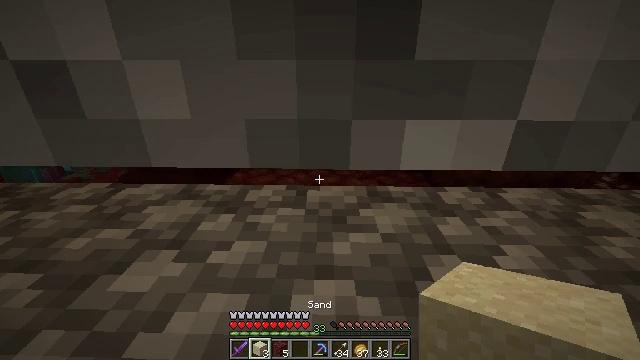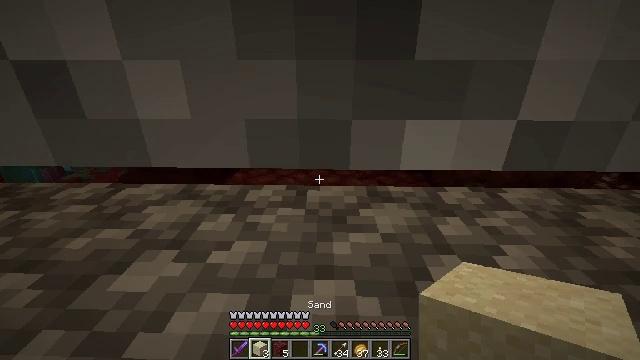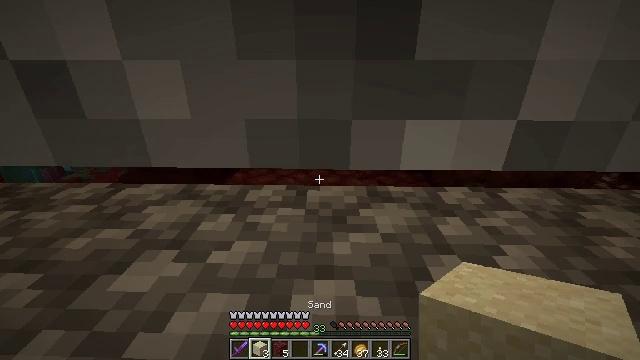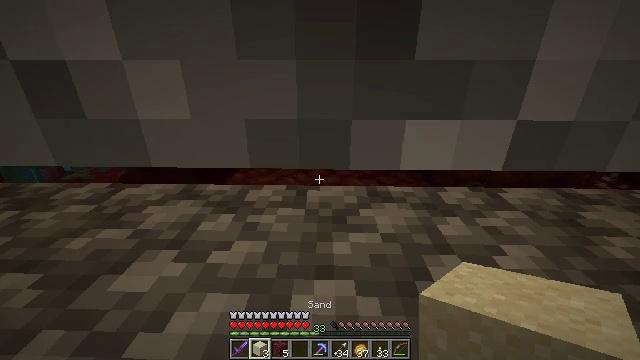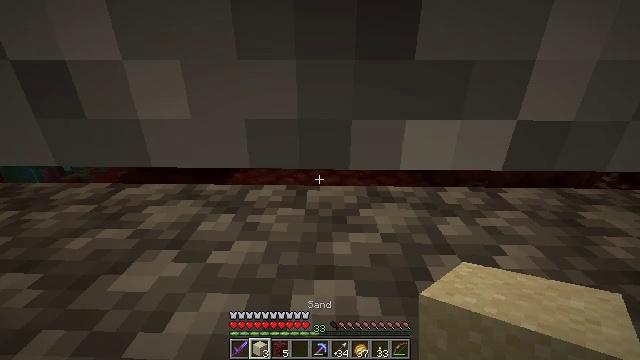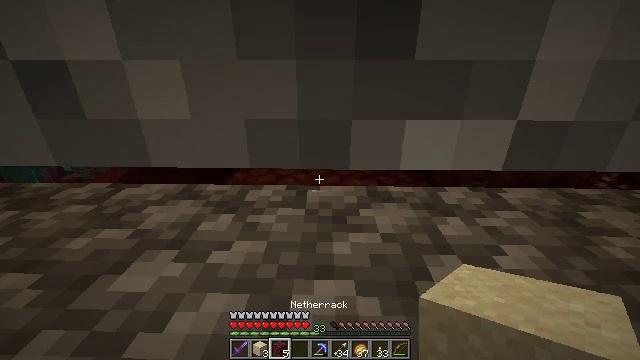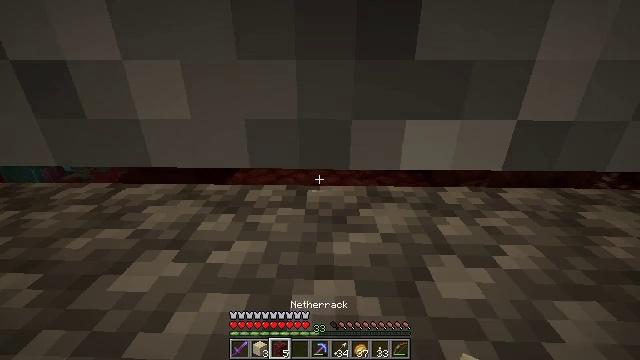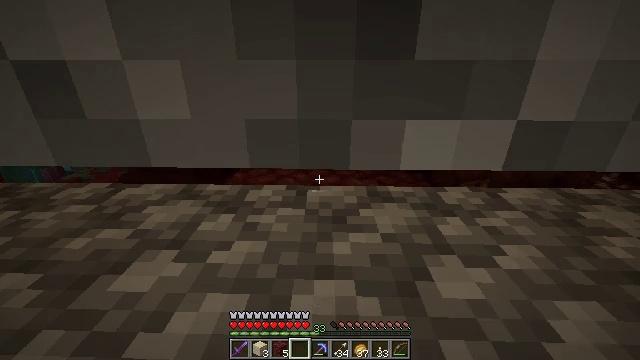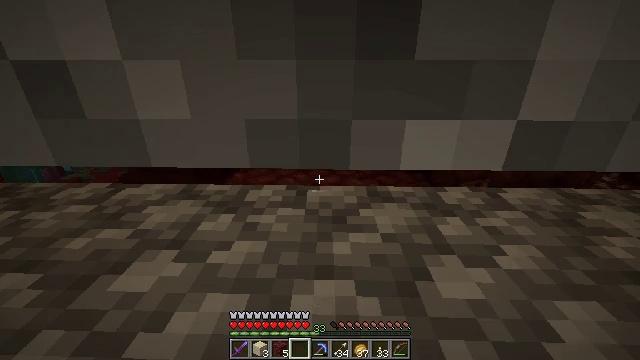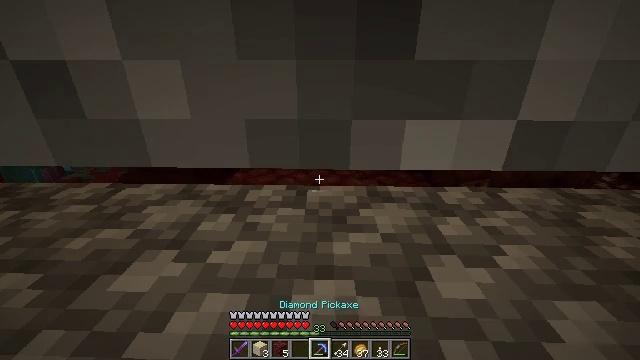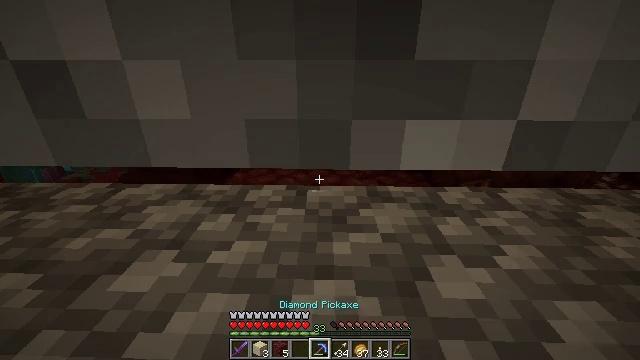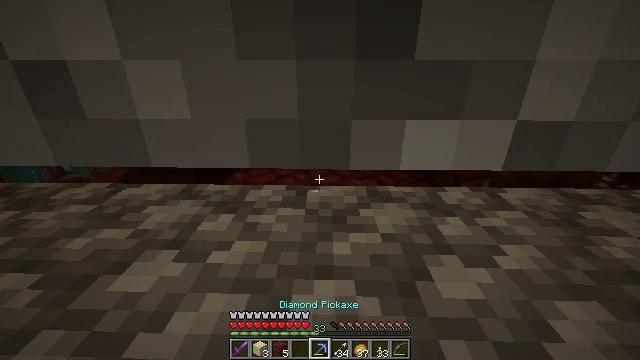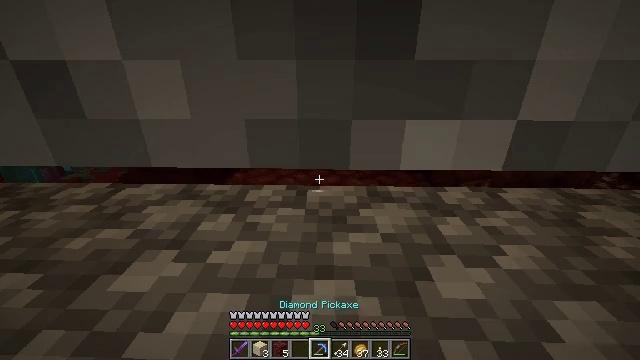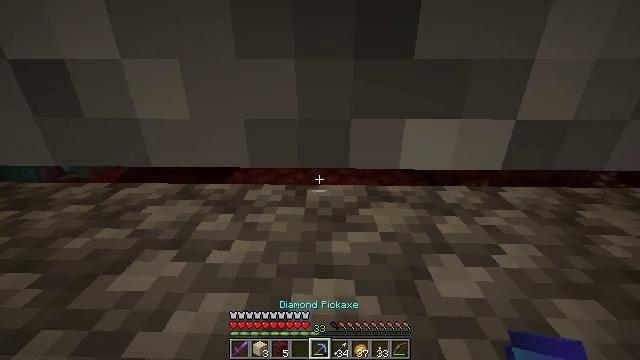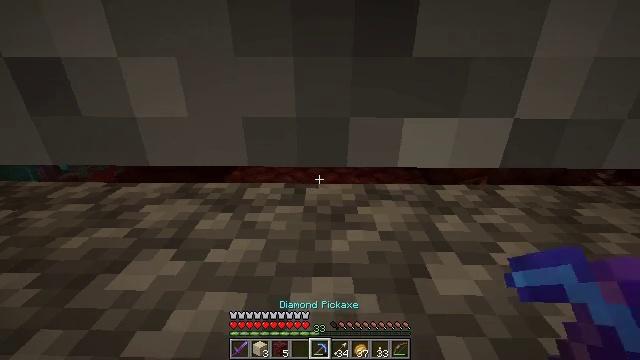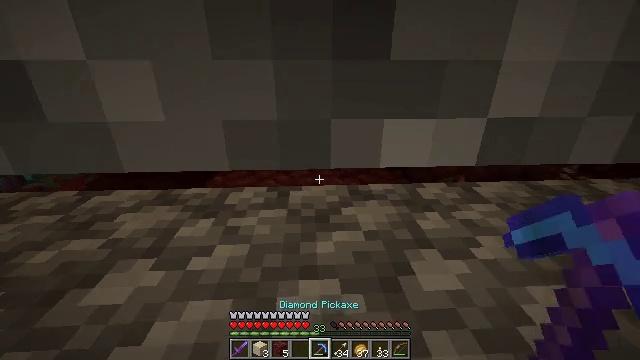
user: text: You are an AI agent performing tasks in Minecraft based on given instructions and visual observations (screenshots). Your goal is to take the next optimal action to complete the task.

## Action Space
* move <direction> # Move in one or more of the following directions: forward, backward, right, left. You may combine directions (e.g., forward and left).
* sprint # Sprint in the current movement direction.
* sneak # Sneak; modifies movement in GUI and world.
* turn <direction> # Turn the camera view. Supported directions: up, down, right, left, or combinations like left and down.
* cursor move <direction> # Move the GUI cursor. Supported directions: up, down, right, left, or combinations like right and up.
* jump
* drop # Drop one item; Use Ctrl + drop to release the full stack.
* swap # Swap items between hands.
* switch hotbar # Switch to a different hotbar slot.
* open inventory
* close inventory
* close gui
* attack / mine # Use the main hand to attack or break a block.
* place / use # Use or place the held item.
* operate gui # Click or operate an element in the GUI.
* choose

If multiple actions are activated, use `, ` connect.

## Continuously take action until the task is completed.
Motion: motion action
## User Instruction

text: Demolish the cobblestone slab for reuse.
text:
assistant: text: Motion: no_op
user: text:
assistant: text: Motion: no_op
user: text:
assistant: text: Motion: no_op
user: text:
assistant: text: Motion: no_op
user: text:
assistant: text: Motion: no_op
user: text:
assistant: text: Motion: no_op
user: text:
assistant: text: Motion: no_op
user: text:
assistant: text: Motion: no_op
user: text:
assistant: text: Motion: no_op
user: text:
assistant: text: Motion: no_op
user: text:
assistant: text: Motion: no_op
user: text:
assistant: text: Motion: no_op
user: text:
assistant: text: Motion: no_op
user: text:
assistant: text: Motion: no_op
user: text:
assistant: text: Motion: turn right
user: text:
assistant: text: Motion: move right, turn right and up
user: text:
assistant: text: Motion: move right
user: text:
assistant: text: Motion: move right, sneak
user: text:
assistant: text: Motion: move right, sneak
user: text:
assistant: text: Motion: move right, sneak
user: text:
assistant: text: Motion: move right, sneak
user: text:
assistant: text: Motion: move right, sneak
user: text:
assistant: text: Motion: move right, sneak
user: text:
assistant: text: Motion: move right, sneak
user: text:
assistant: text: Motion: move right, sneak
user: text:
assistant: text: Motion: move right, sneak
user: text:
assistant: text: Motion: move right, sneak
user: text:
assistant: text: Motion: move right, sneak
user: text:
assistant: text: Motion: move right, sneak
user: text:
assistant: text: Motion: move right, sneak, turn left